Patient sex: F
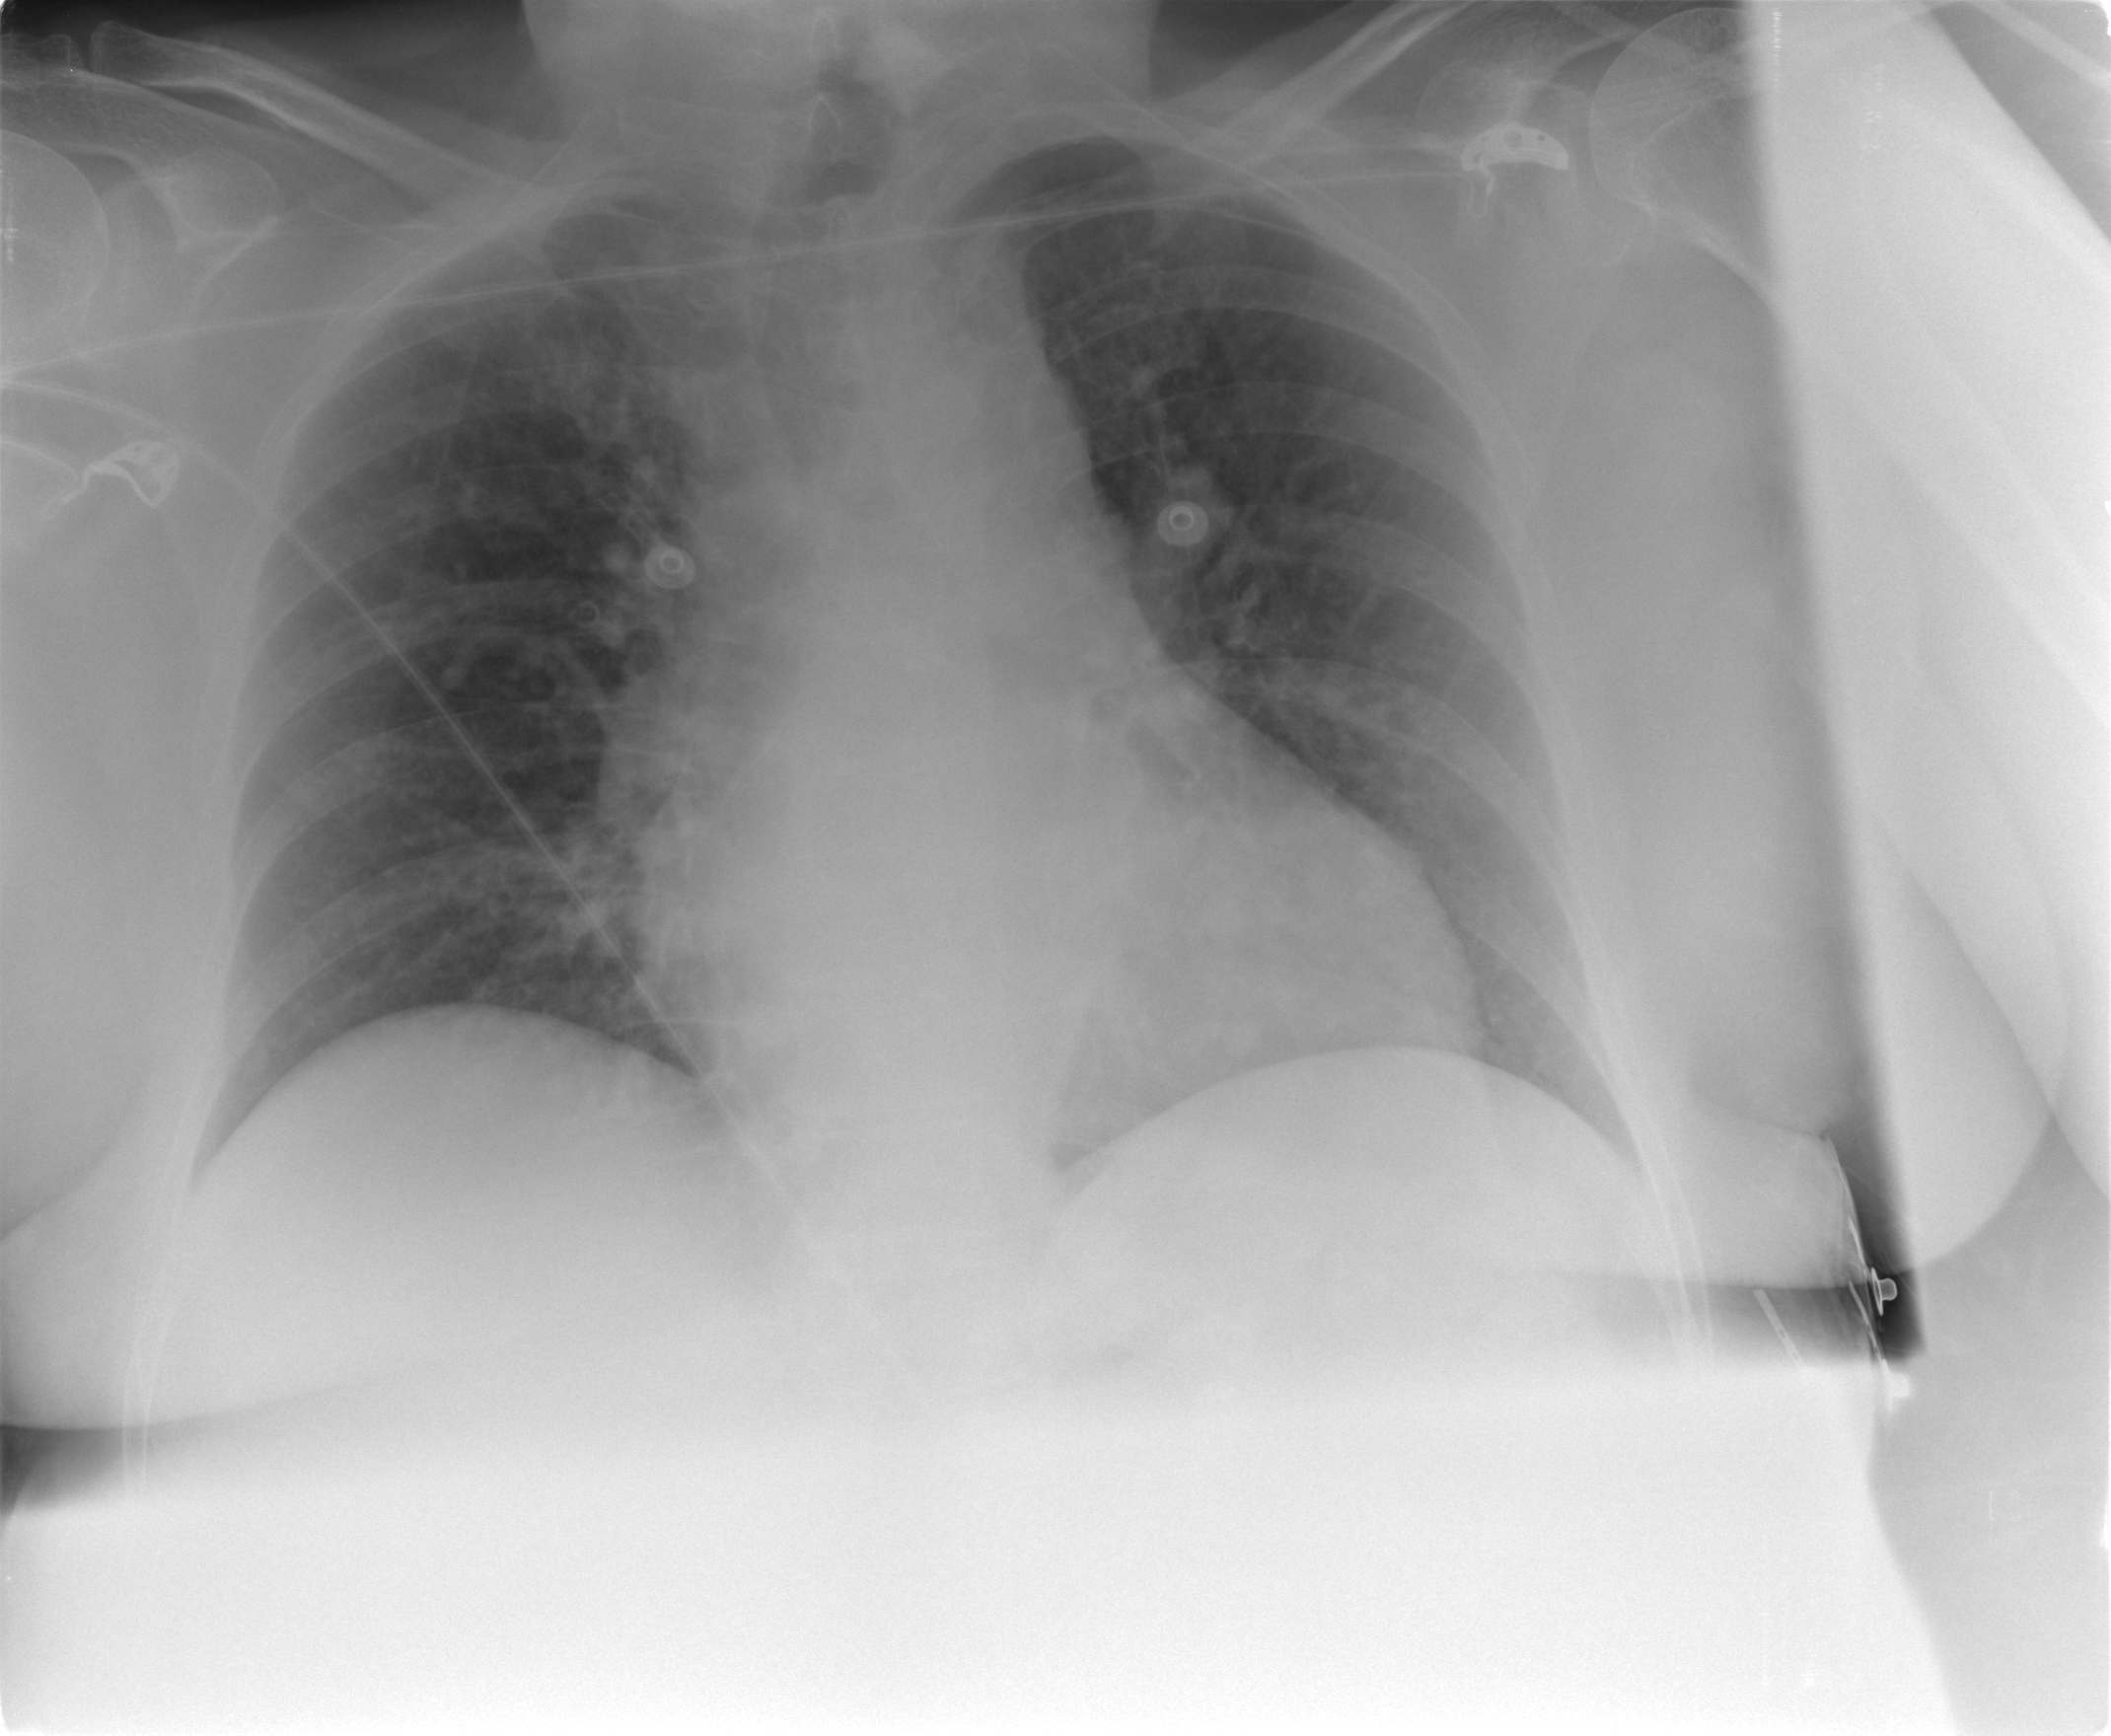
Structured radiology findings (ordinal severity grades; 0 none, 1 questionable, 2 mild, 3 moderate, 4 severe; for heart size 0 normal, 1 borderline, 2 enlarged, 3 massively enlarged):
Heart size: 1
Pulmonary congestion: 1
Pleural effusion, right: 0
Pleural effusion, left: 0
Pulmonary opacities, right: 0
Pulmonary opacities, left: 0
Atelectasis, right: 1
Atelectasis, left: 0